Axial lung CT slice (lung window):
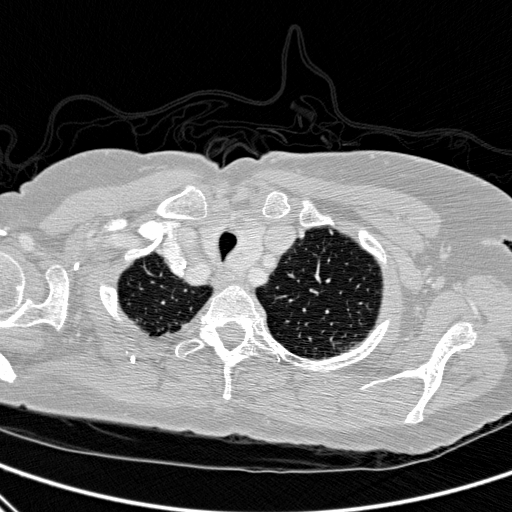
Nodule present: no